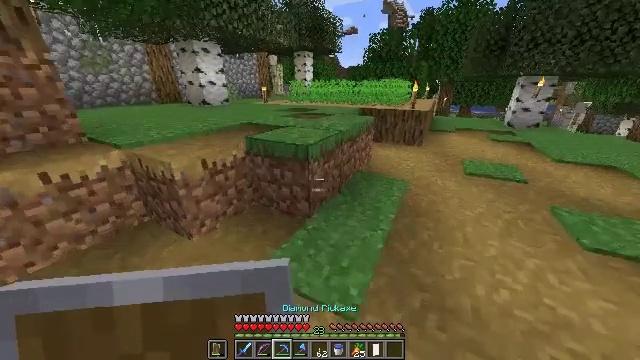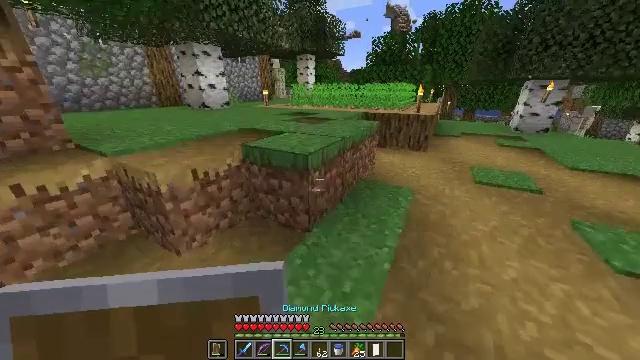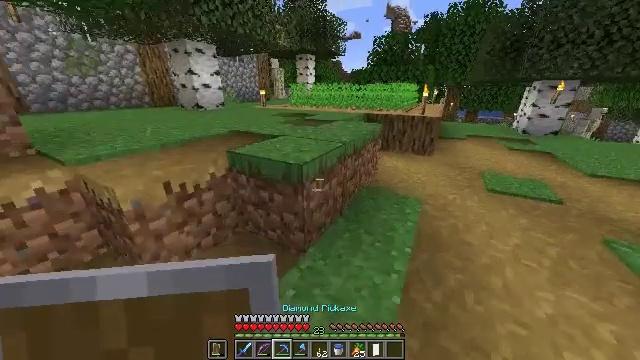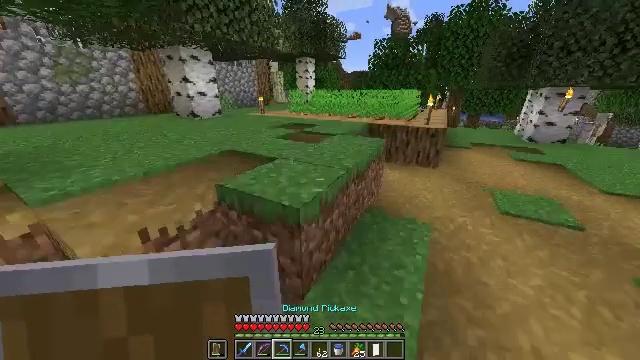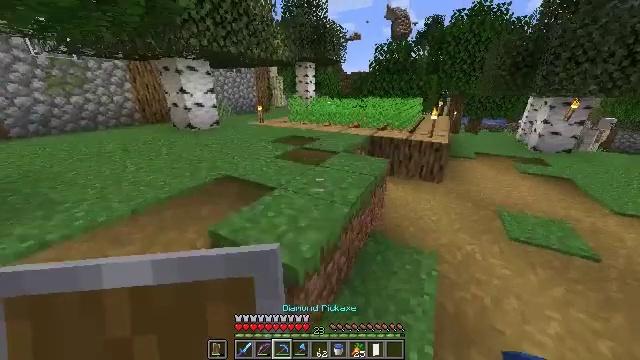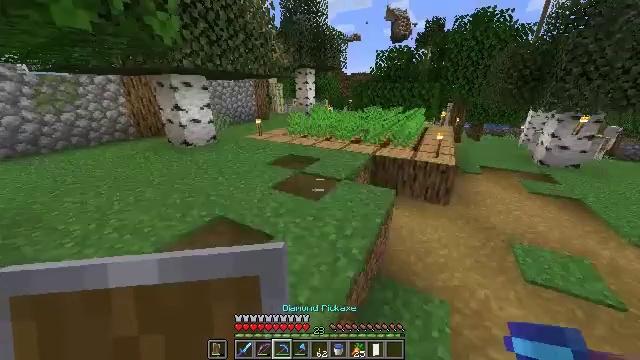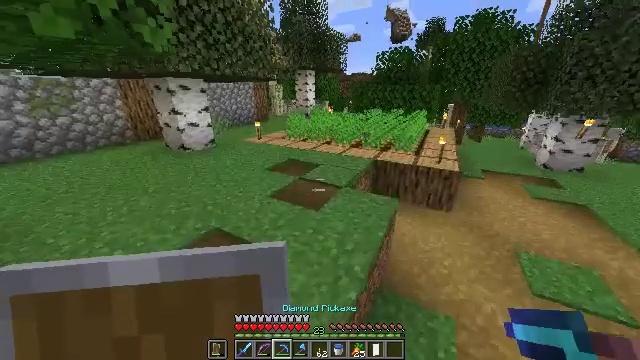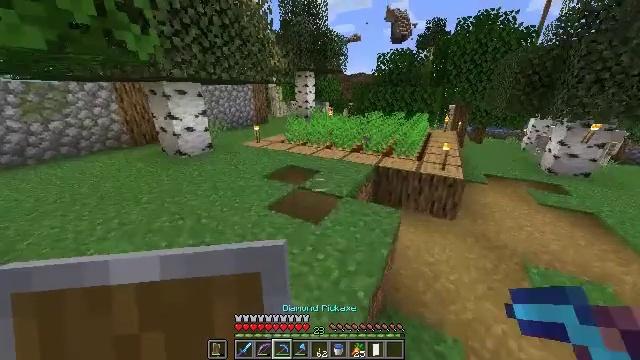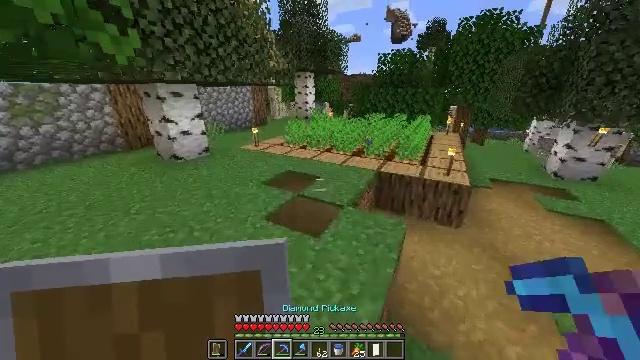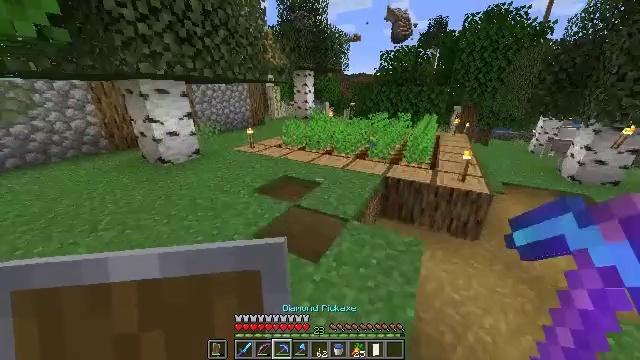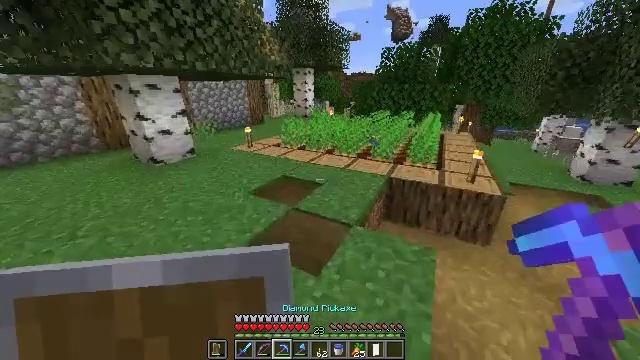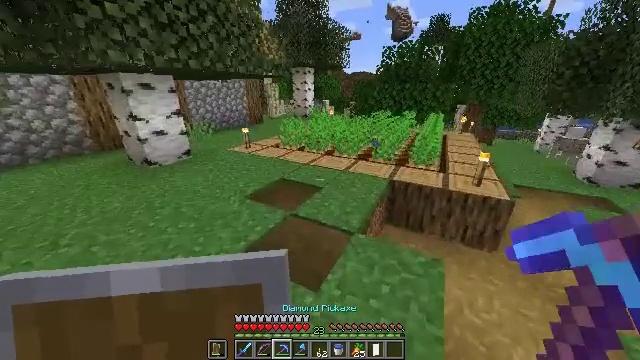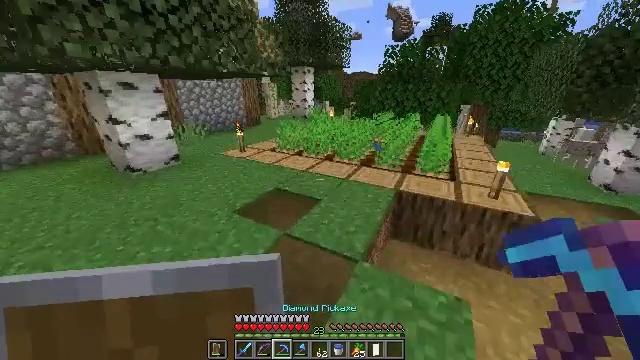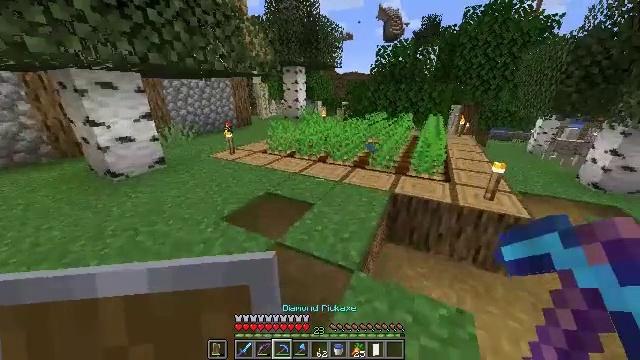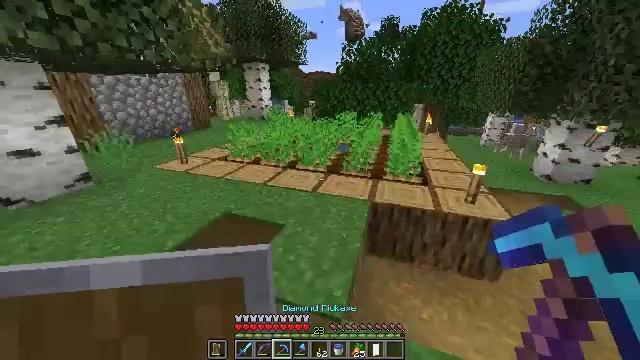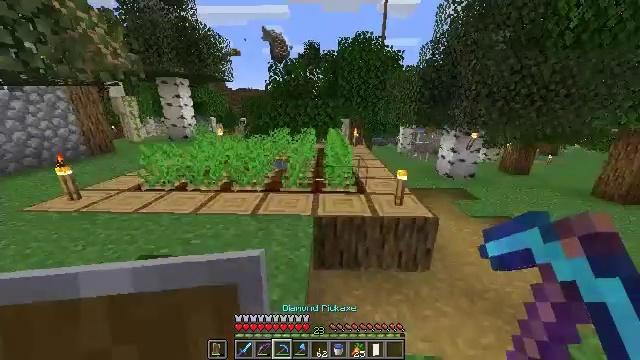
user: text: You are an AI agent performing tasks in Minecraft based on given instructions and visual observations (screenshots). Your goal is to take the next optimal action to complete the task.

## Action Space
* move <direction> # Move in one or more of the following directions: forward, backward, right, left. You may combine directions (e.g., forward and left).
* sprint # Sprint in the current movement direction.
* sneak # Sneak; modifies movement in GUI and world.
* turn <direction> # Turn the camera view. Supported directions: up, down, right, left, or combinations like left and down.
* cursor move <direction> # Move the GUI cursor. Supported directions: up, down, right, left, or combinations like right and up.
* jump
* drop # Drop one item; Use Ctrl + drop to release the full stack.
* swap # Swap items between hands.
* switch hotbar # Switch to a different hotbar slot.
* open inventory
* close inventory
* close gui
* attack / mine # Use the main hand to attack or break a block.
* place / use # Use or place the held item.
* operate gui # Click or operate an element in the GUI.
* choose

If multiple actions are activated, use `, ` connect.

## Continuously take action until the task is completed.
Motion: motion action
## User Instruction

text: Dig up potatoes from the soil.
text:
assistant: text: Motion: move forward
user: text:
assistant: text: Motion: move forward
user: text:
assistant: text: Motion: move forward, jump
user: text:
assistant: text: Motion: move forward, jump
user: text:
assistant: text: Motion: move forward, jump
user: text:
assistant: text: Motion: move forward, jump
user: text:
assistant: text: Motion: move forward
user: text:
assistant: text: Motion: move forward
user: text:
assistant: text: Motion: move forward
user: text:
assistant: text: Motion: move forward
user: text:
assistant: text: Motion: move forward
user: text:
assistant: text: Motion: move forward
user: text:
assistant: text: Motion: move forward, turn right
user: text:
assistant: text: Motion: move forward, turn right
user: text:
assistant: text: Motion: move forward, turn right and up
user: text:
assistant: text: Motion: move forward
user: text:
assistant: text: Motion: move forward and move left
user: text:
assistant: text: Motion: move forward and move left, turn right
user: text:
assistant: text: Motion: move forward and move left, turn right and down
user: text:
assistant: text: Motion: move forward, turn right and down
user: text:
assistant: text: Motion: move forward, turn right and down
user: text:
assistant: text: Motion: move forward
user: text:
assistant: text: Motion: move forward
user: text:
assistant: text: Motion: move forward
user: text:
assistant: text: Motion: move forward and move right
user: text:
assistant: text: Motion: move forward and move right, turn left
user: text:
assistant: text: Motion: move forward and move right, turn left, attack / mine
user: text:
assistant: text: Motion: move forward, turn left and down, attack / mine
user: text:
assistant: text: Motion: move forward, turn left, attack / mine
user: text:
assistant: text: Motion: move forward, turn left and up, attack / mine